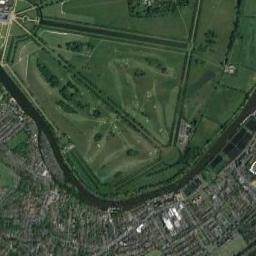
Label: river